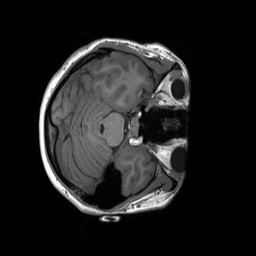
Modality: T1w
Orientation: axial
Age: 19
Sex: female
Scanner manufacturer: siemens
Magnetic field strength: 3 T
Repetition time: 1.8 s
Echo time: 0.00232 s